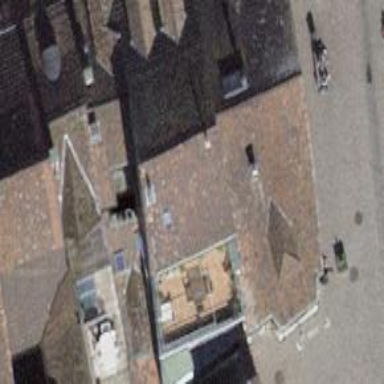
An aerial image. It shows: Building with tile roof.